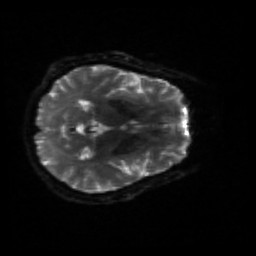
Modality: sbref
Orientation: axial
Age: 53
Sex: male
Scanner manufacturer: siemens
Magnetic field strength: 3 T
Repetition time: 4.71 s
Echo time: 0.0906 s